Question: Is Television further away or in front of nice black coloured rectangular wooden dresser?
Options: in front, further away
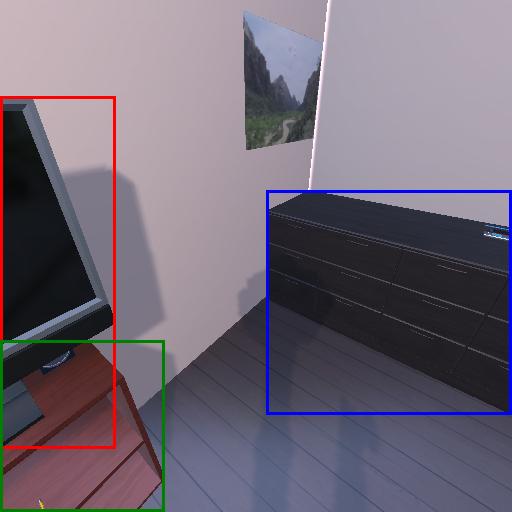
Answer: in front